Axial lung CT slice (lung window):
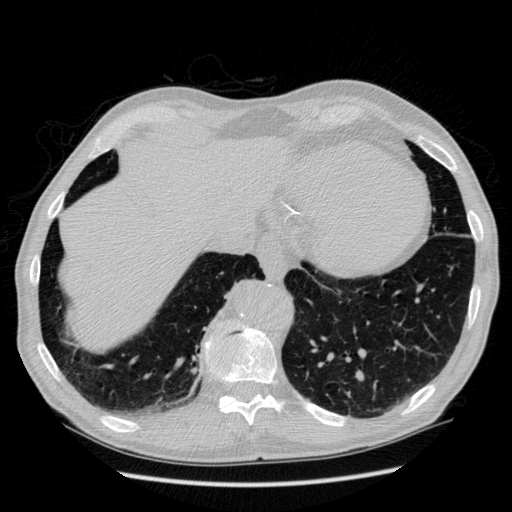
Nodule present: no